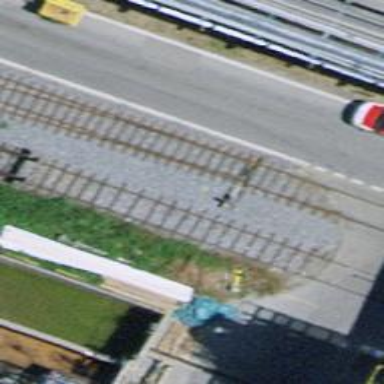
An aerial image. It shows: Railway switch.